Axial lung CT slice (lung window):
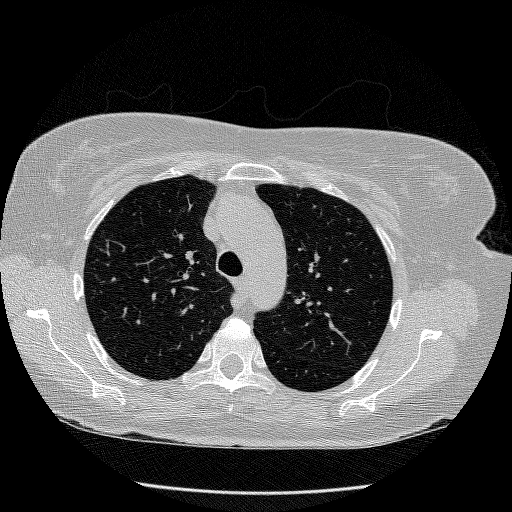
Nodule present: no